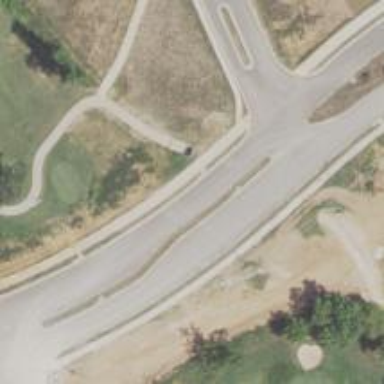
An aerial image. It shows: Path for both roads and golfers.